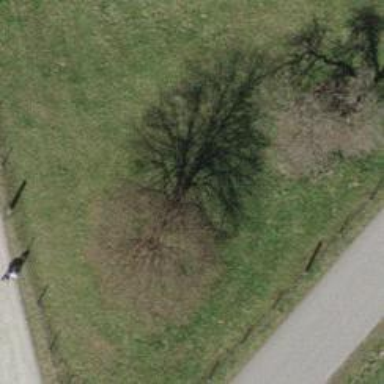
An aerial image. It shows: Urban area featuring tree as natural element.